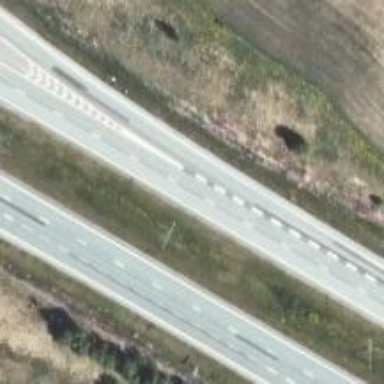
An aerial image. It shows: Motorway junction.